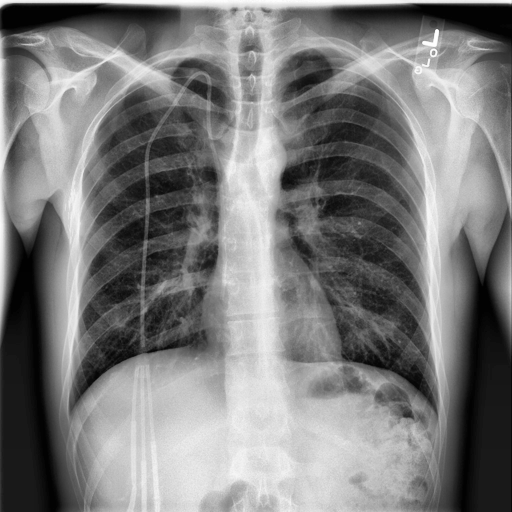
Finding: NORMAL